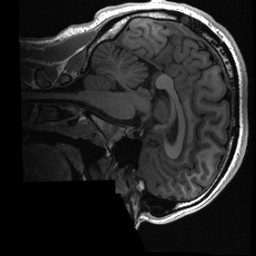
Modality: T1w
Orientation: sagittal
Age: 26
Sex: male